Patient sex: M
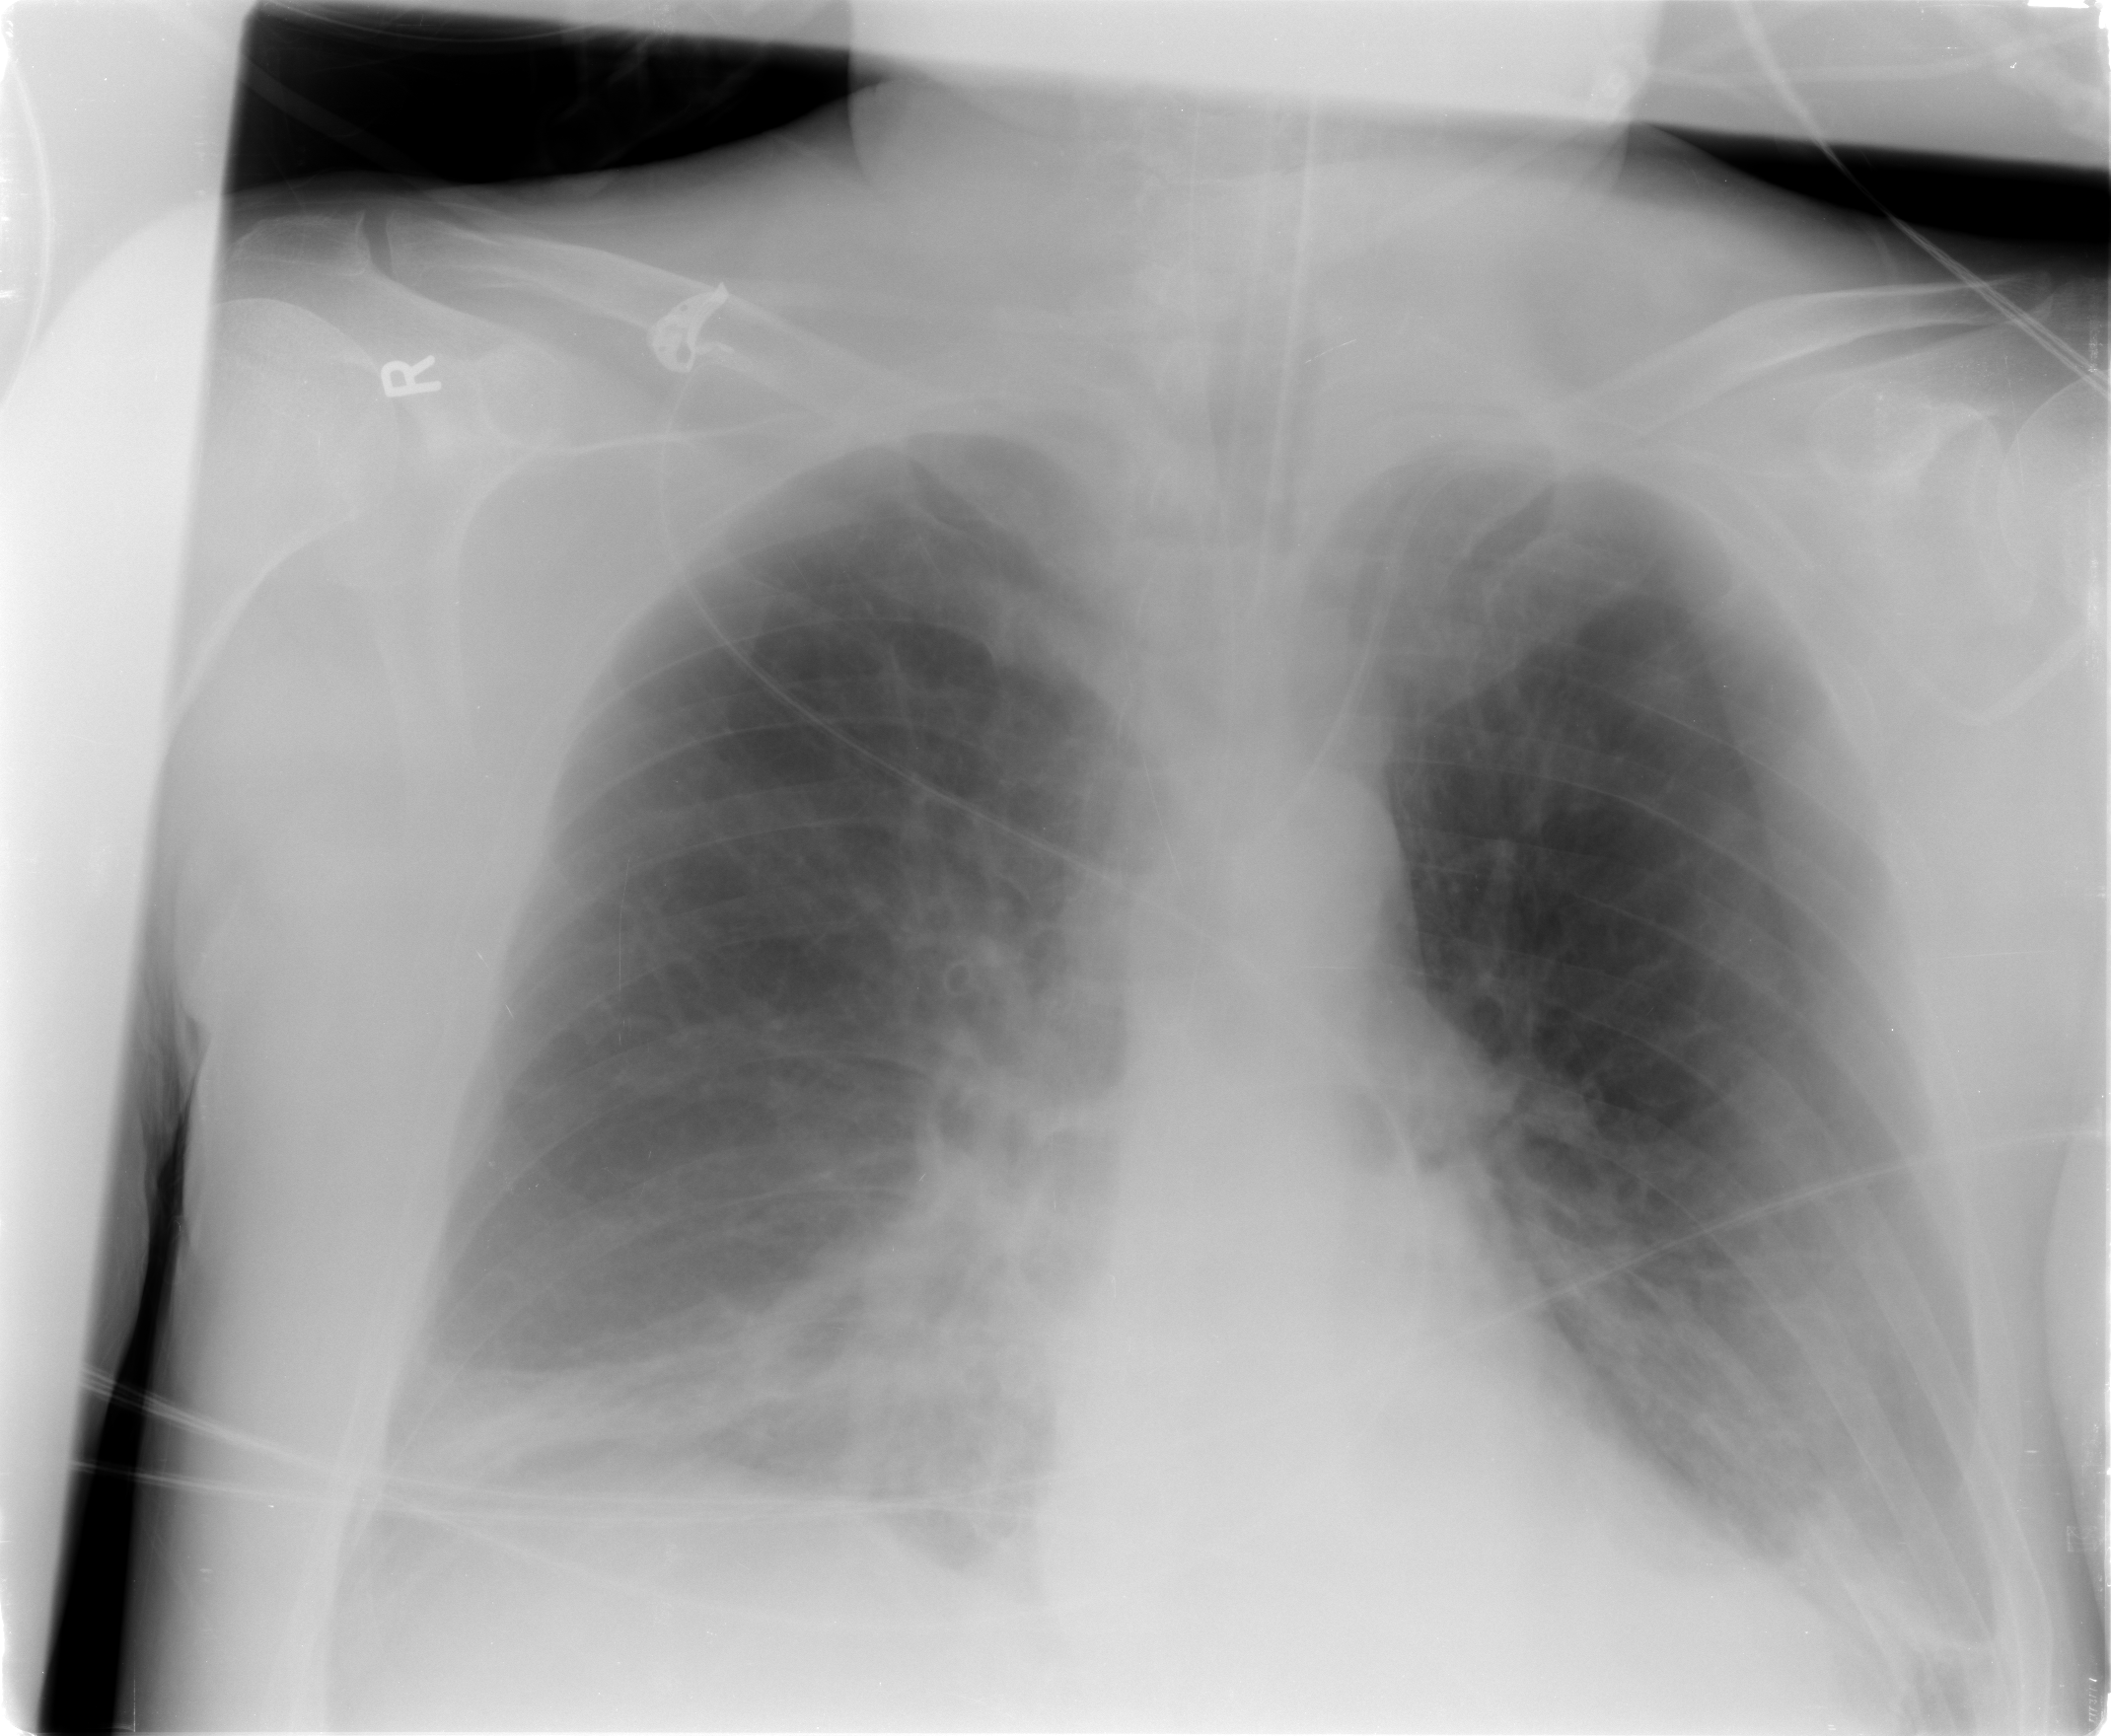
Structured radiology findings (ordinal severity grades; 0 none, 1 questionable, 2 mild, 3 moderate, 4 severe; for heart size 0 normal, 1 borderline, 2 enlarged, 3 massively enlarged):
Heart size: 0
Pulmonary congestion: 2
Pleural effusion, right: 1
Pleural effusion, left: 1
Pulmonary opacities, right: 2
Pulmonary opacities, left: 2
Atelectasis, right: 2
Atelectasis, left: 2